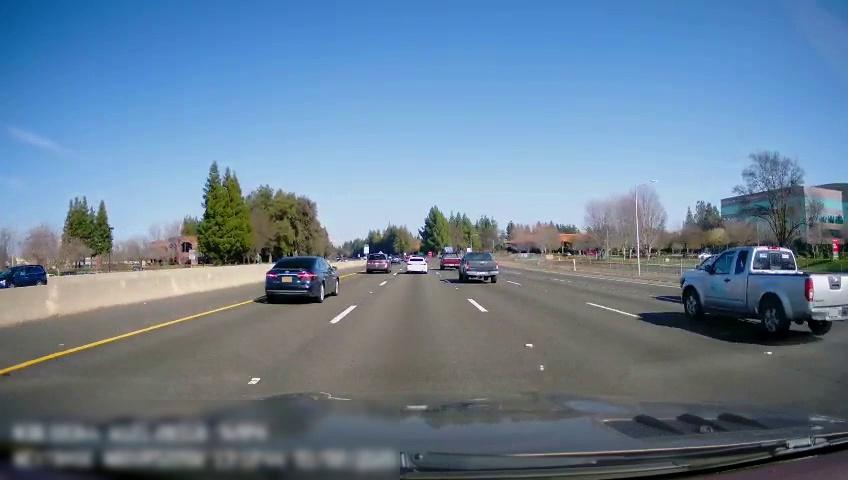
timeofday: Day
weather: Sunny
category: Vehicles | SUV
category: Drivable Space
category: Drivable Space
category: Vehicles | Truck
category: Vehicles | Truck
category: Vehicles | Truck
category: Vehicles | SUV
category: Vehicles | SUV
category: Vehicles | Car
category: Vehicles | Car
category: Lanes | Alternate Lane
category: Lanes | Alternate Lane
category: Lanes | Alternate Lane
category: Lanes | Current Lane
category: Lanes | Current Lane
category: Lanes | Alternate Lane
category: Traffic | Signs